Field crop: maize
Growth stage: 2
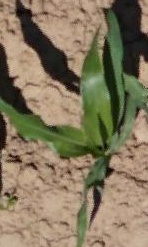
Species: maize